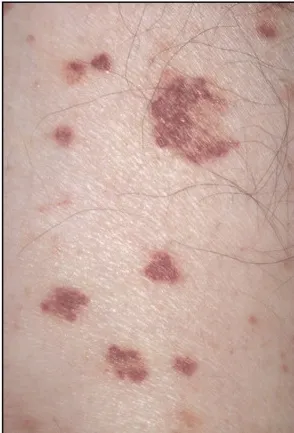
Purpura. (B) Magnified view.
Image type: medical_photograph (skin_photograph)